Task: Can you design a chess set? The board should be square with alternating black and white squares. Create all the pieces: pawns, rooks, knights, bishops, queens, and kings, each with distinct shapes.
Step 1151:
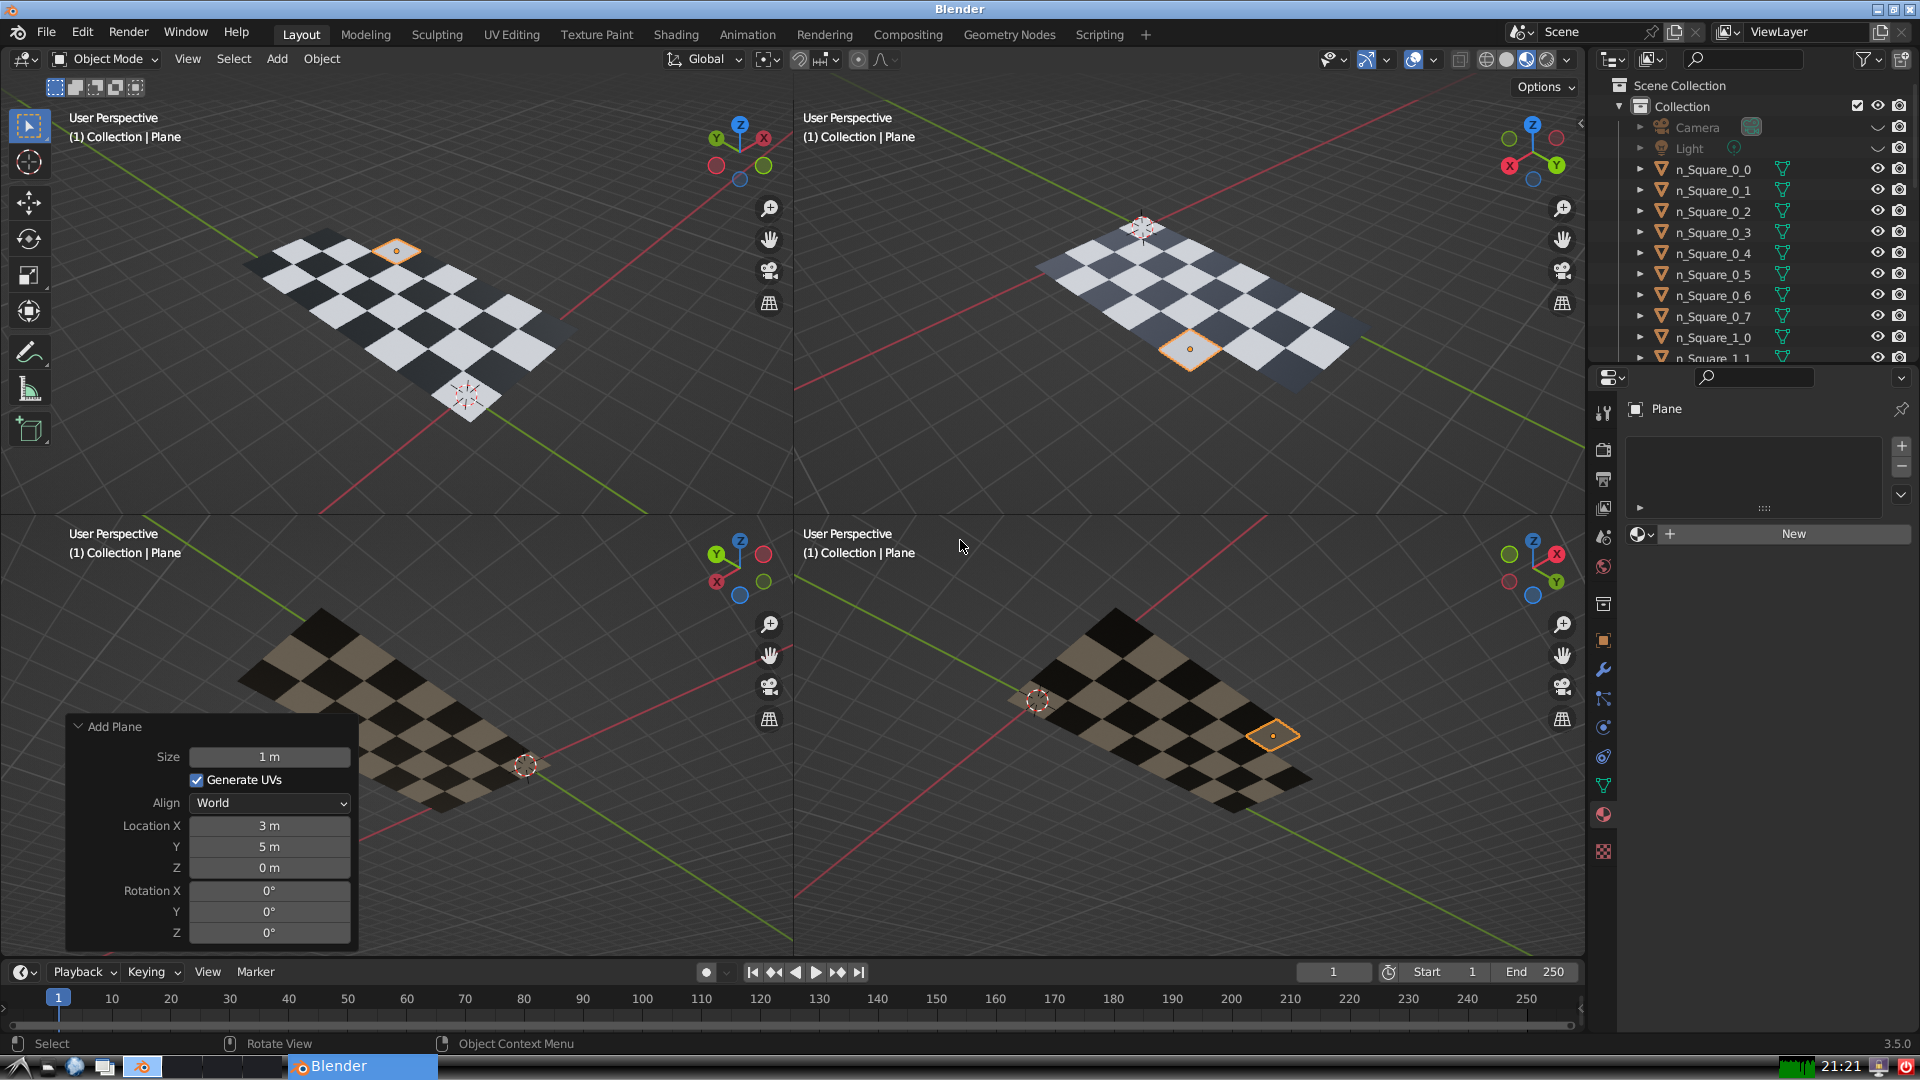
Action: {"mouse_move": [1608, 631]}